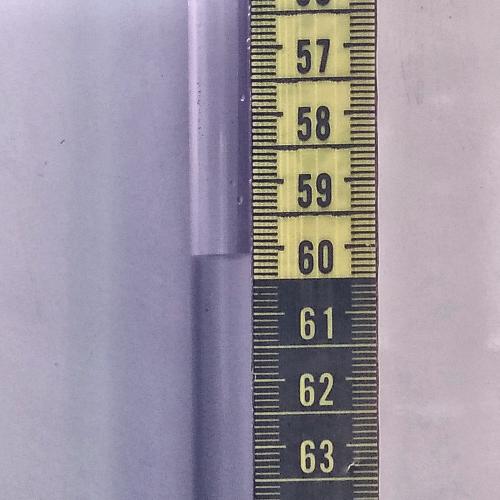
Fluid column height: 60.1 cm